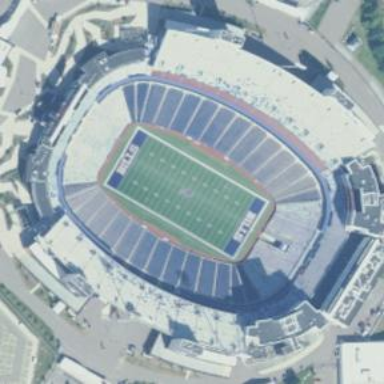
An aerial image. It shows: Stadium primarily used for American football.